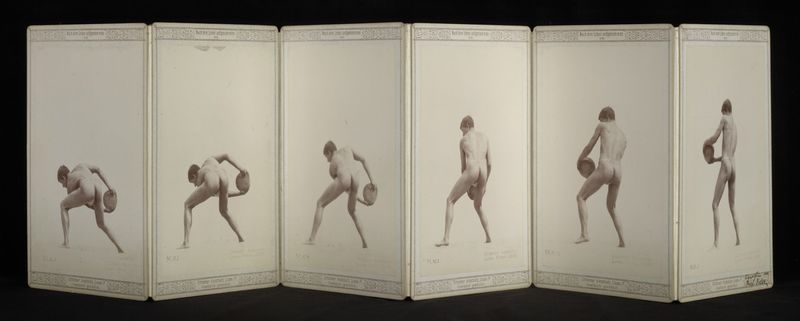
Titel: Athlet
Künstler: Ottomar Anschütz
Standort: Wien
Institution: Albertina, Wien
Schlagwörter: akt, hand, kopf, körper, mann, nackt, nackter, weiß, bewegung, rücken, schwarz, ball, arme, stehen, stein, teller, hände, haare, beine, füße, hintern, schrift, bilder, fotos, ansicht, perspektive, spieler, disziplin, studie, sepia, rt, gefaltet, karten, muskeln, sport, oberschenkel, foto, fotografie, spiel, scheibe, schwarz weiss, beschriftung, reihe, kugel, rückansicht, karte, serie, rollen, film, griechenland, sechs, wurf, fotographie, athlet, ausholen, sportler, abfolge, strecken, faltblatt, kegeln, bewegungsstudie, bildfolge, diskus, ballspiel, ablauf, bilderfolge, faltbild, werfen, gymnastik, atleth, daumenkino, ballsport, po, 1920, 1890, 1910, leporello, athleth, falt, bildserie, 6 bilder, spoeler, balld, sportmann, seire, srie, tuchbeugen, kugel sport, bewegte bilder, aktfotographie, geburt des films, laporello, faltband